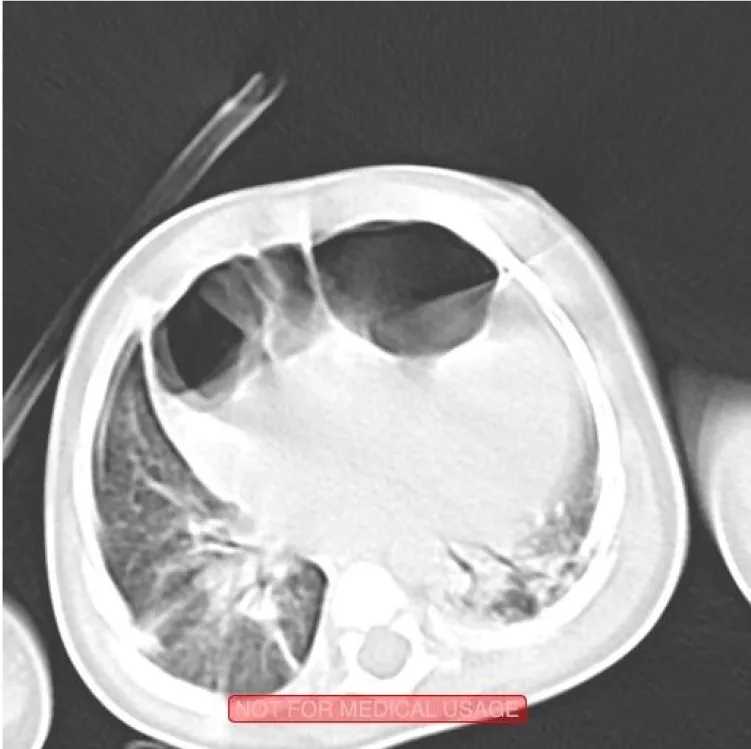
A chest computed tomography scan demonstrating mediastinal loops of bowel.
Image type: radiology (ct)